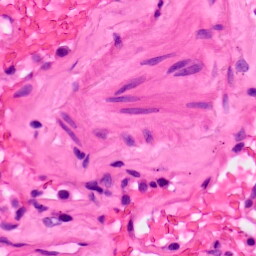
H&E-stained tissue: Lung